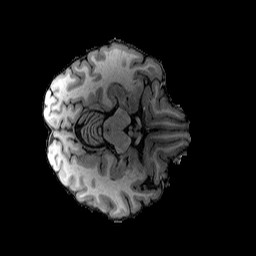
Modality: T1w
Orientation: axial
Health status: healthy